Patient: sex M, age 29
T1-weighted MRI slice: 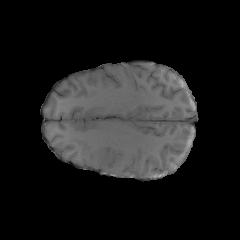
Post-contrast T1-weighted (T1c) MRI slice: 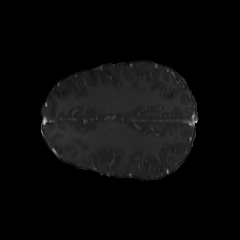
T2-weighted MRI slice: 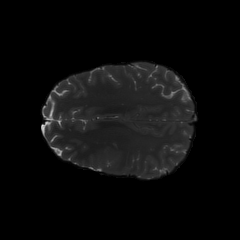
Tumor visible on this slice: no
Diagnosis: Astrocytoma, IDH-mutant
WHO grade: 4